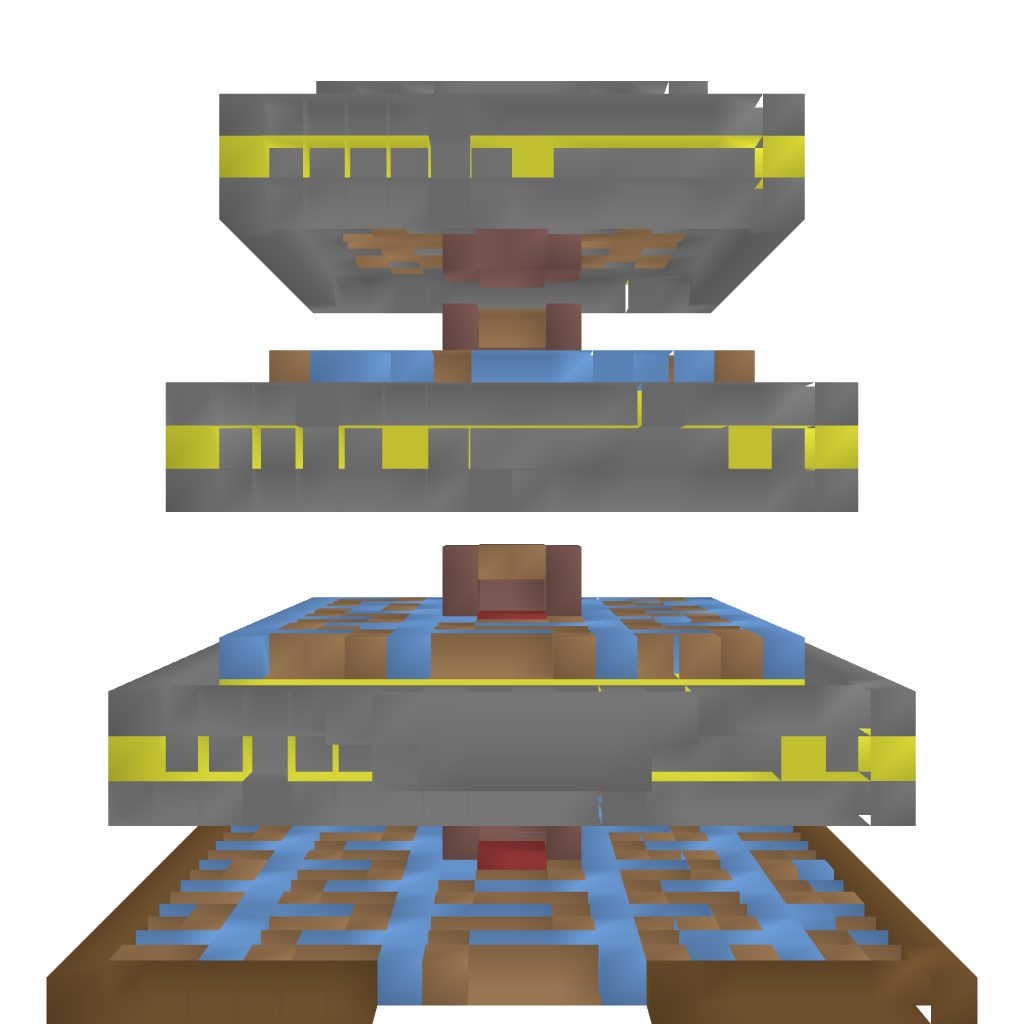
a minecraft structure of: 3 story building w/ elevator bad low quality